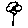
Label: flower